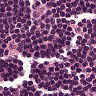
Metastatic tissue present: no